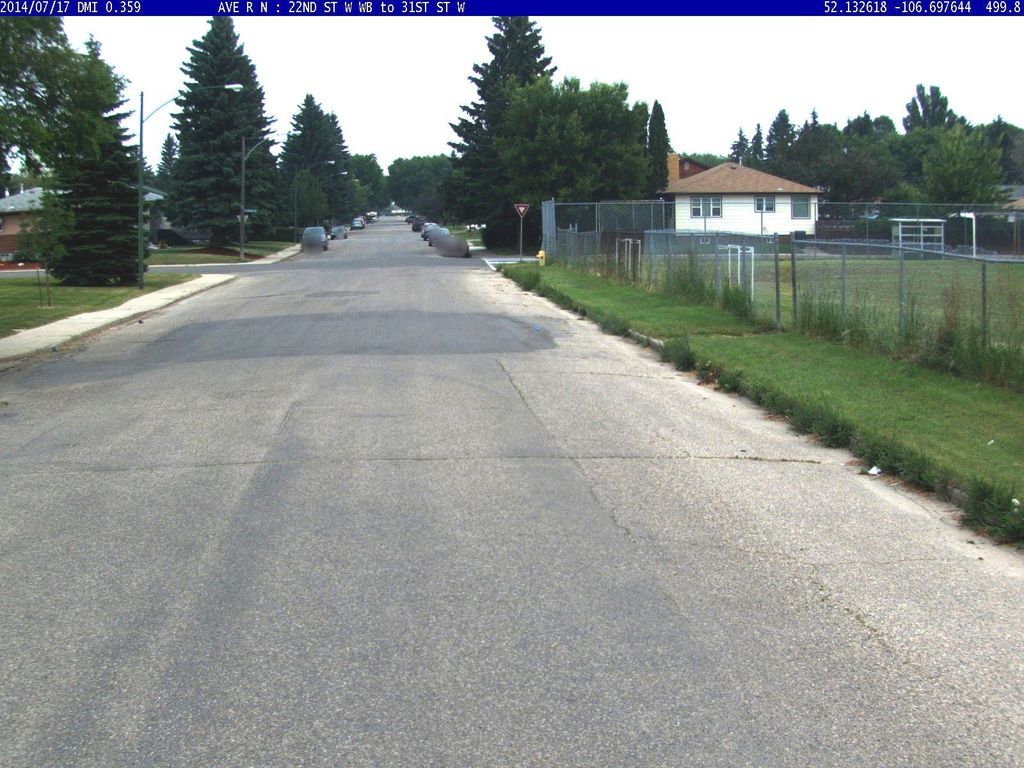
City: saskatoon